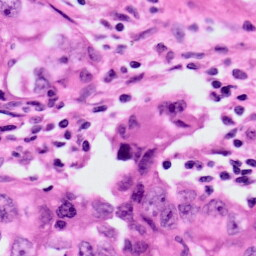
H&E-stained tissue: Lung